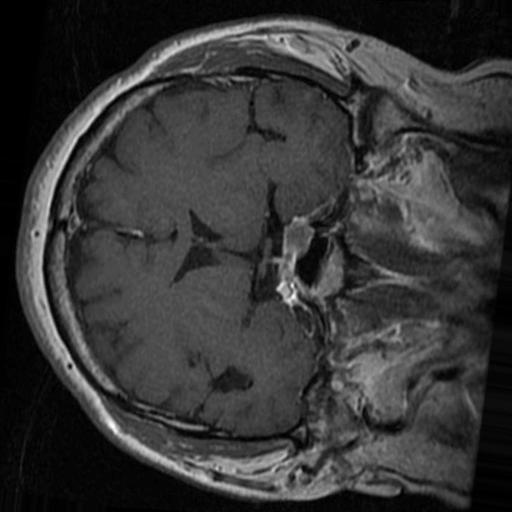
Label: brain_tumor